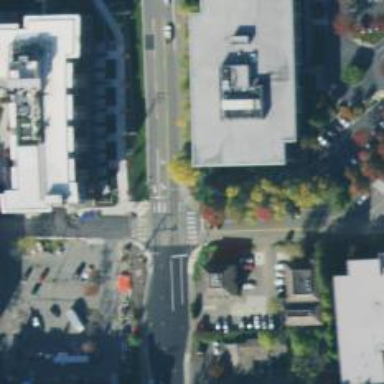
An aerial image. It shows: Crossing on the road.